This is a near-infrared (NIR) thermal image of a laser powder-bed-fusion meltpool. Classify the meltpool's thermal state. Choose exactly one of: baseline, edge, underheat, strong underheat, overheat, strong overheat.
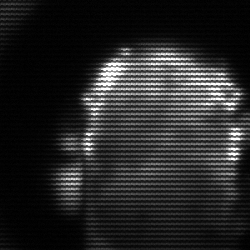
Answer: baseline